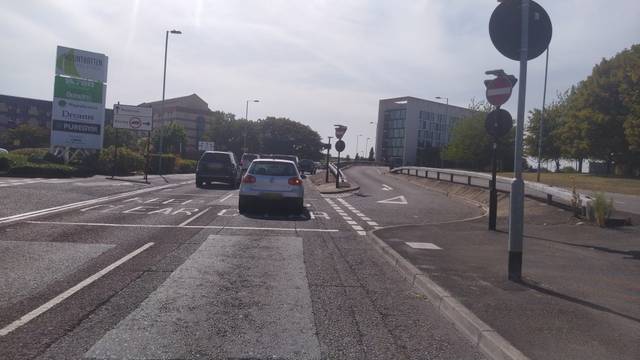
Region: United Kingdom
Coordinates: 50.907, -1.413